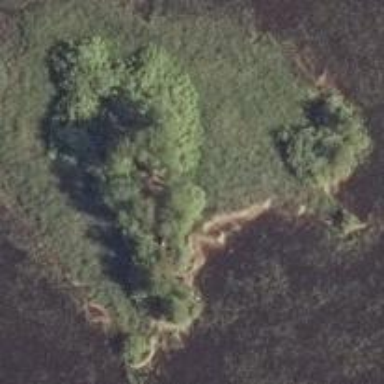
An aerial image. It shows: Islet covered with woodland.